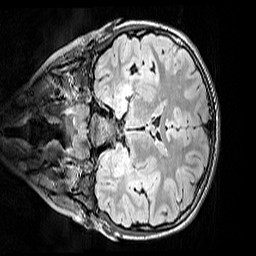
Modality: FLAIR
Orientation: coronal
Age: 9
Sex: female
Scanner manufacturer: siemens
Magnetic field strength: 3 T
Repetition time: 5 s
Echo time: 0.388 s